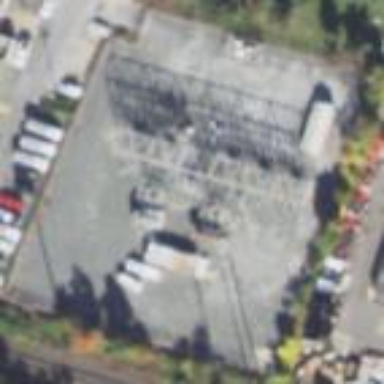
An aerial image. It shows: Power substation.